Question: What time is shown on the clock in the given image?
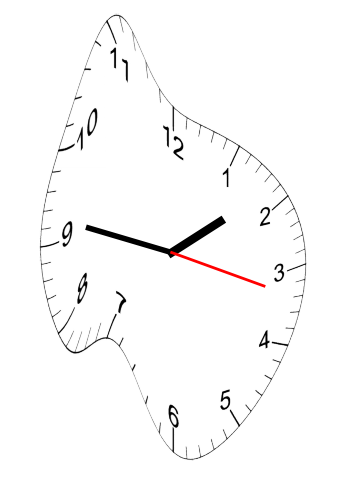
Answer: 01:46:17